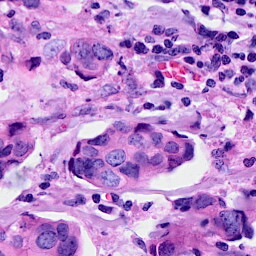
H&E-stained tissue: Breast